Field crop: maize
Growth stage: 1
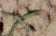
Species: atriplex